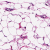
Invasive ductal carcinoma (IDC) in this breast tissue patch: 0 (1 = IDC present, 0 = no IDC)